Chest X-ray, PA view. Patient: 64 years old, sex F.
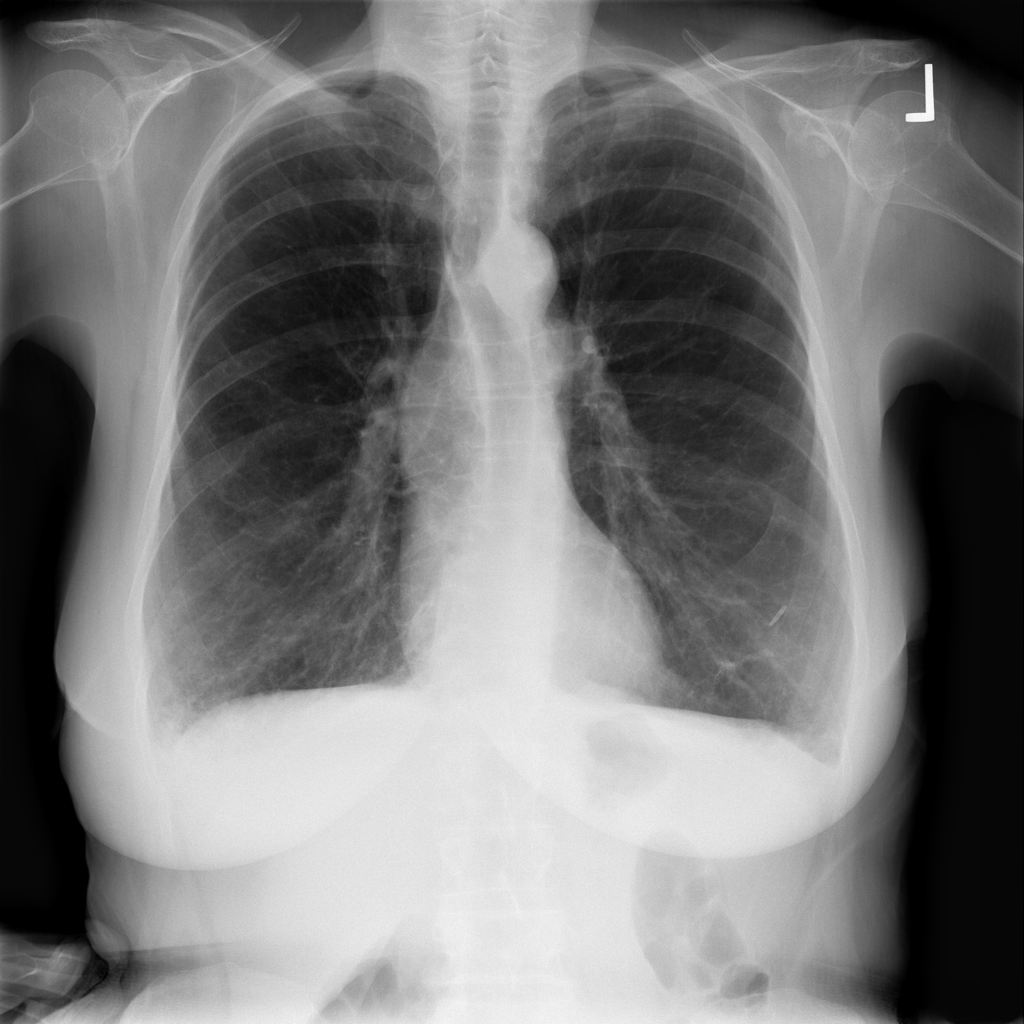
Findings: Infiltration, Pneumothorax